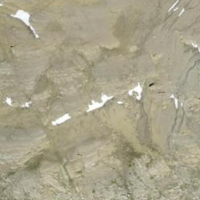
EUNIS habitat code: 48
Species observed at this site:
Ranunculus glacialis